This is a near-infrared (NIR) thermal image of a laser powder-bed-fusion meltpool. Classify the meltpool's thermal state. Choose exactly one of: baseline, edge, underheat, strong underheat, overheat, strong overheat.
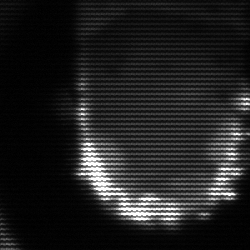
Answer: baseline